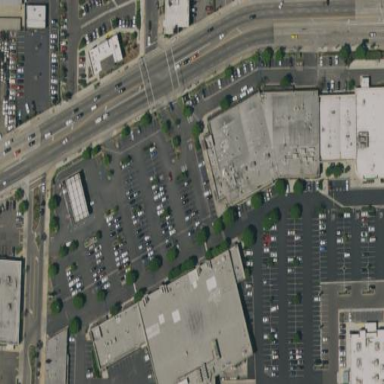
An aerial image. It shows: Building that houses supermarket.